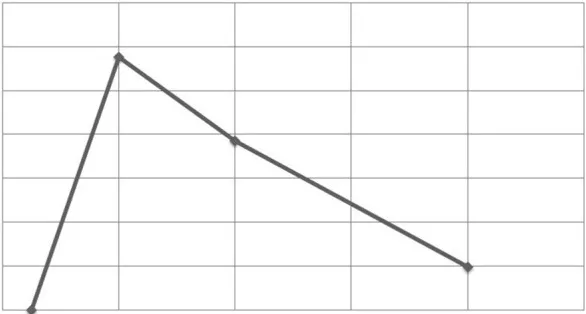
Plasmatic concentration of paclitaxel (PTX). The figure shows the plasmatic concentration of PTX after the first treatment with MFAT-PTX as reported in the chemotherapeutic protocol. The amount of PTX was checked in the blood after 30 min and 2, 4, and 8 h.
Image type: chart (chart)